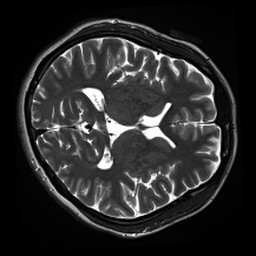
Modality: inplaneT2
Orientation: axial
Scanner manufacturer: siemens
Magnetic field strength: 3 T
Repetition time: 11 s
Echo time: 0.059 s